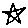
Label: star